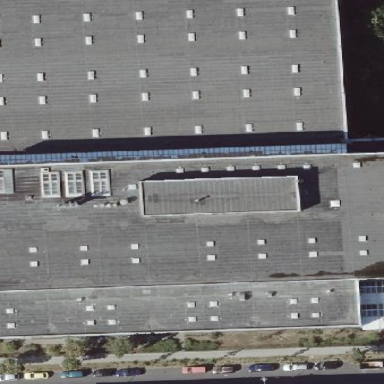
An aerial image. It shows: Industrial building with flat roof.